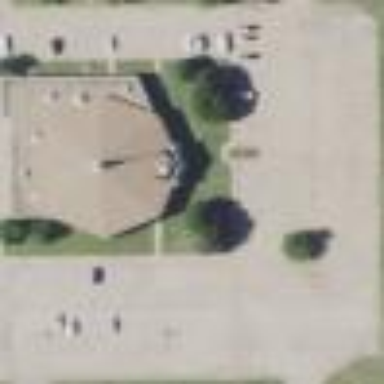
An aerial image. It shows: Paved parking lot at the Fairview Missionary Baptist Church.